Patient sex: M
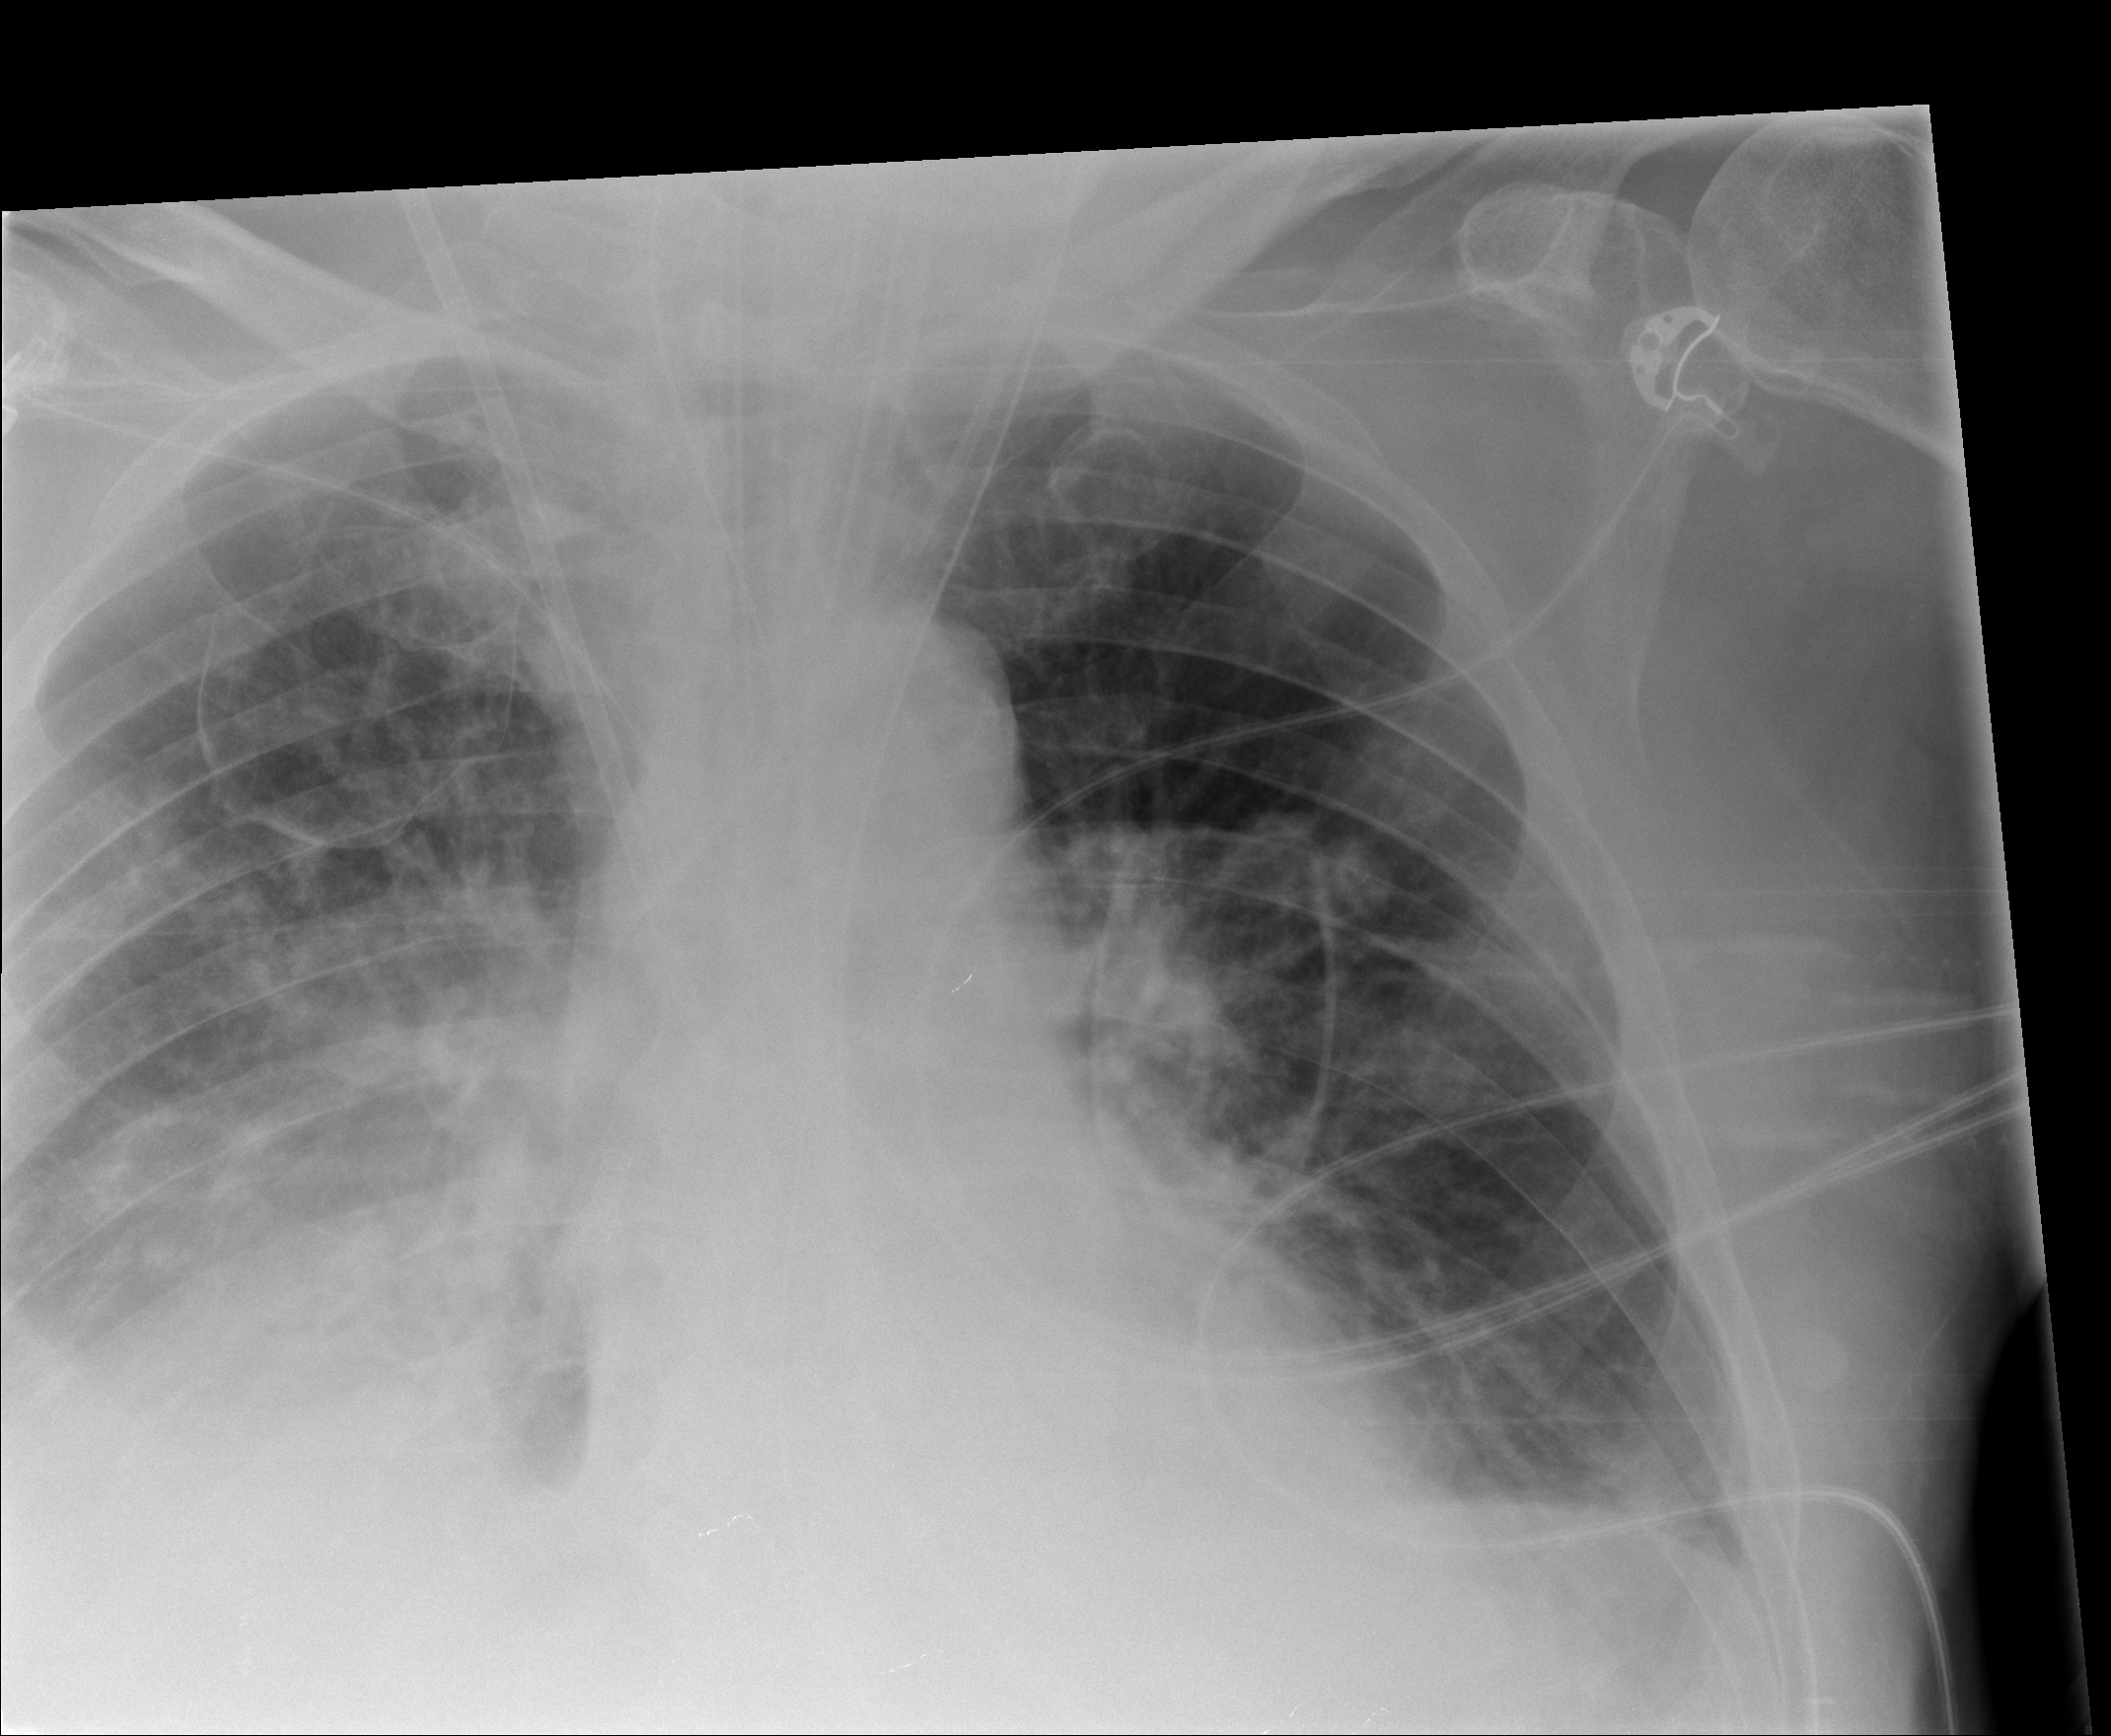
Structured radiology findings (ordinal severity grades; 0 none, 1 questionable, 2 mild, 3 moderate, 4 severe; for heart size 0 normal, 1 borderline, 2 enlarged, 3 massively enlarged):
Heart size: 0
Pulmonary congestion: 0
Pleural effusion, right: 0
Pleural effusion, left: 0
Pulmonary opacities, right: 3
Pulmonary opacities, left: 2
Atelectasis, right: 2
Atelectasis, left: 2